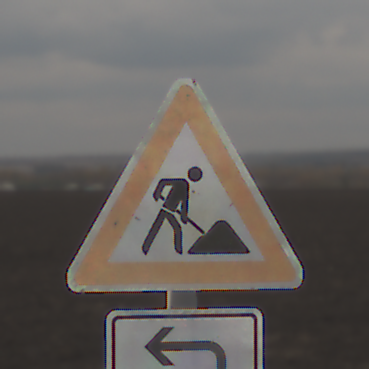
Verkehrszeichen: Arbeitsstelle
Zusatzzeichen unten: RichtungsangabeDurchPfeile2
Umgebung: Outdoor, Nature
Tageszeit: MorningAfternoon
Wetter: Overcast
Licht: Natural
Jahreszeit: NotSpecified
Kontrast: LowContrast